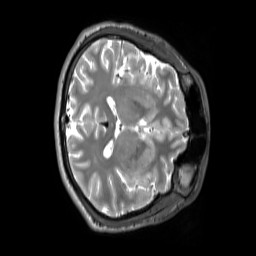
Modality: T2w
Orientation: axial
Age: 26
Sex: male
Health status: ill
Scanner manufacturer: siemens
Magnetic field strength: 3 T
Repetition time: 2.8 s
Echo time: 0.326 s